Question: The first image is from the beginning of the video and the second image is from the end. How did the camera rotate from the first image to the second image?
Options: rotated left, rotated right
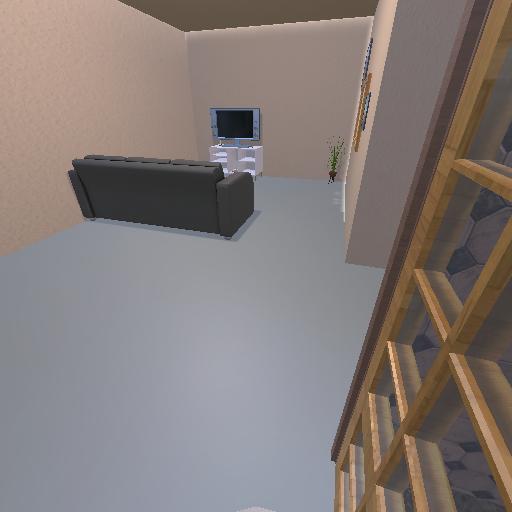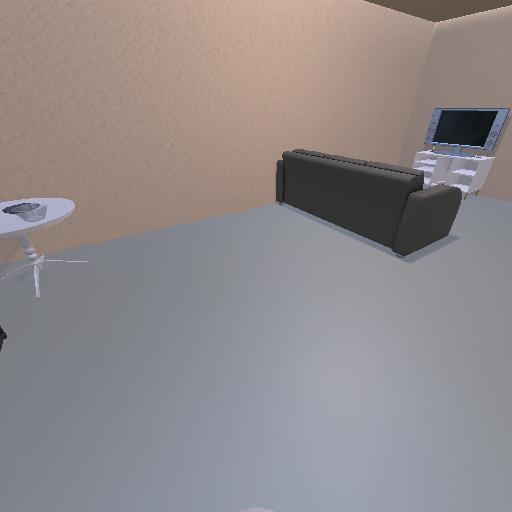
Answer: rotated left